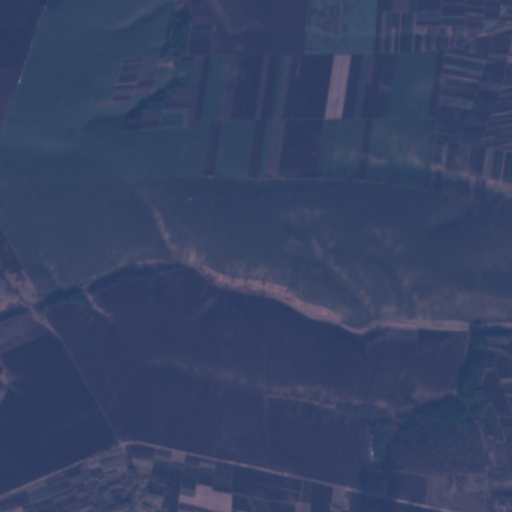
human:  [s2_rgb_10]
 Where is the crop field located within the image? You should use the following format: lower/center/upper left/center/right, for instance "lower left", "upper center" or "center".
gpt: The crop field is located in the lower right of the image.
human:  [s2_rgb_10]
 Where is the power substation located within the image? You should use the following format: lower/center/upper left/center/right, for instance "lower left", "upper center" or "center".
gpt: The power substation is located in the lower right of the image.
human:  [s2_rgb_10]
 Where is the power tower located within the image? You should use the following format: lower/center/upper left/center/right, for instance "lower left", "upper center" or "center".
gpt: The power tower is located in the lower right of the image.
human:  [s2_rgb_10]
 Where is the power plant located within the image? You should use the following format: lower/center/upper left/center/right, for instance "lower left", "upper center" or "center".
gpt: There is no power plant in the image.